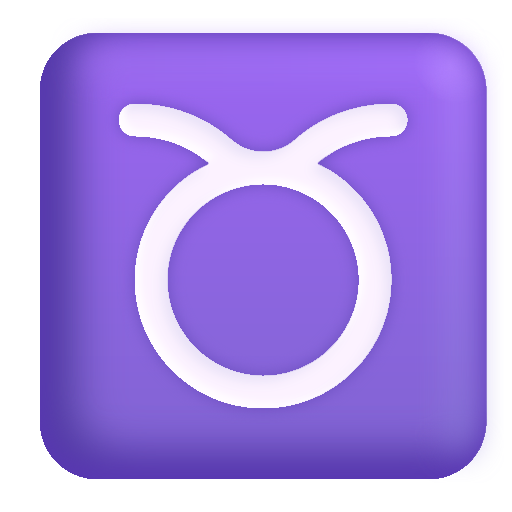
taurus color